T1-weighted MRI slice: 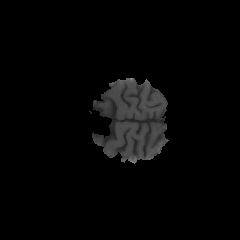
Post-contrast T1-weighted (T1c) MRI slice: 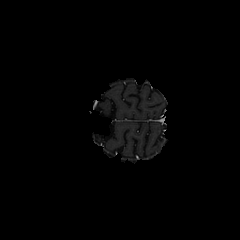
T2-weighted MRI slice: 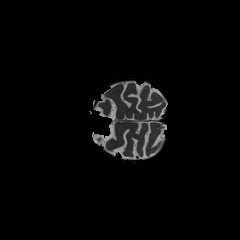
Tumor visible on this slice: no